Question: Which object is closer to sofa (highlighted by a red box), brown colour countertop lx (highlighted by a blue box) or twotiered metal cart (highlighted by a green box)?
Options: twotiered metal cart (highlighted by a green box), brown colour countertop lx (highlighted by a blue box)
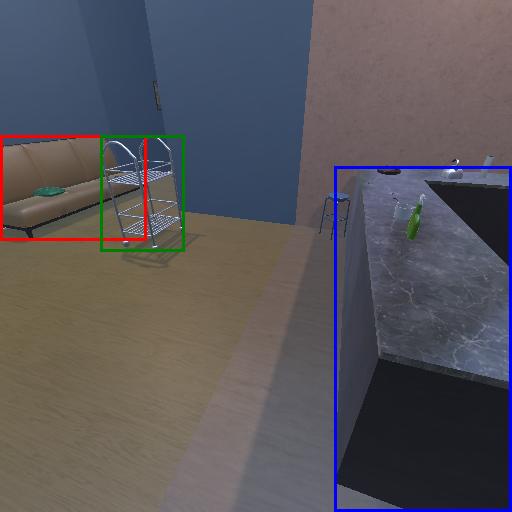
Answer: twotiered metal cart (highlighted by a green box)